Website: macys
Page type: cart
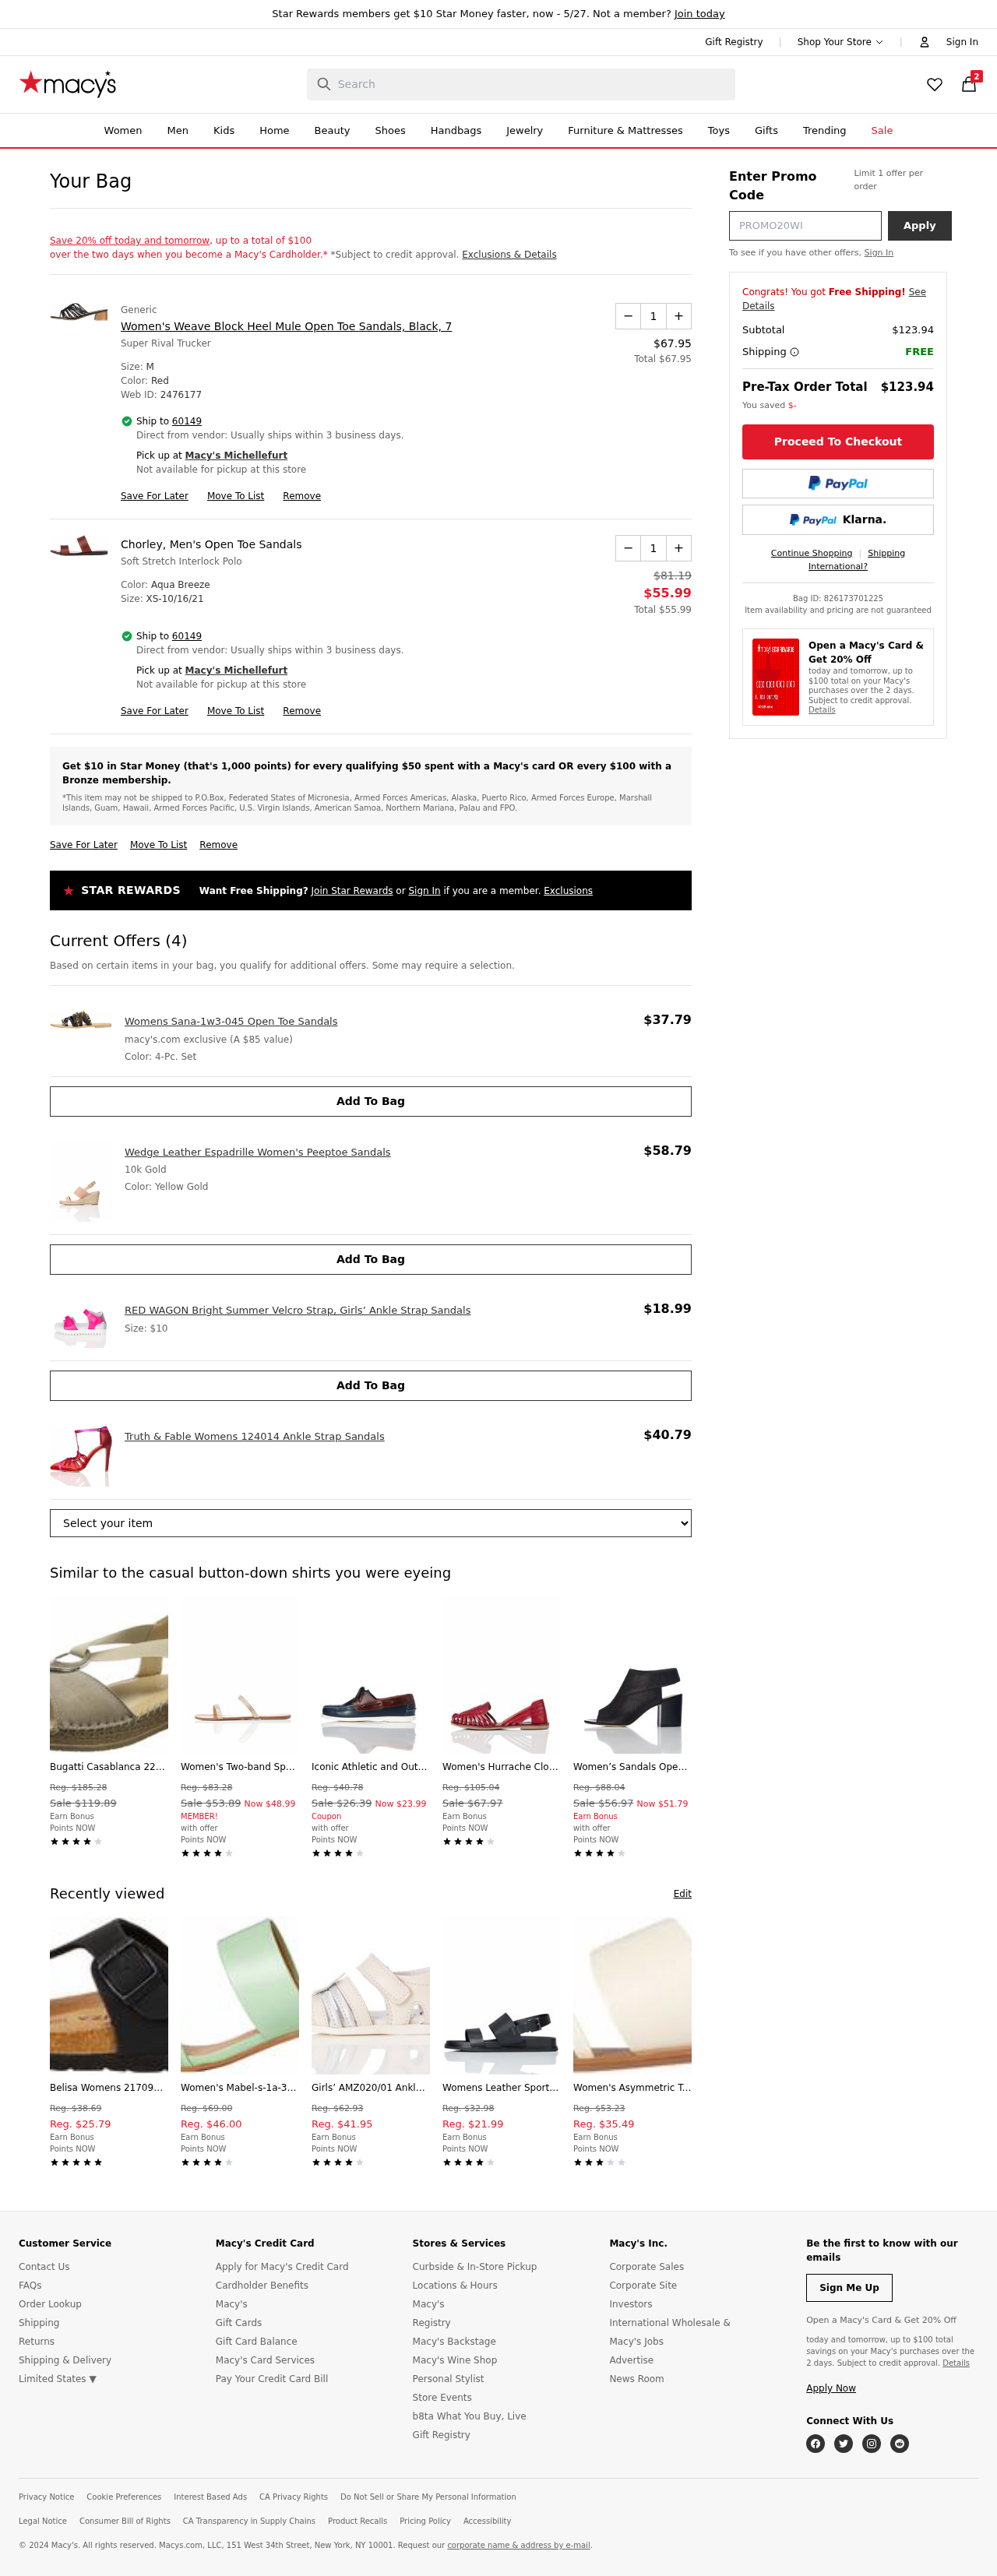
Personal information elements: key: PII_CITY
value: Michellefurt
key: PII_POSTCODE
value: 60149
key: PII_PROMO_CODE
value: DEAL4510
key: PII_POSTCODE_FULL
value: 60149
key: PII_POSTCODE_NUMERIC
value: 60149
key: PII_CITY2
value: Michellefurt
Product elements: key: PRODUCT1_BRAND
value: Generic
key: PRODUCT1_NAME
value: Women's Weave Block Heel Mule Open Toe Sandals, Black, 7
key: PRODUCT1_PRICE
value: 67.95
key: PRODUCT1_QUANTITY
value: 1
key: PRODUCT2_NAME
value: Chorley, Men's Open Toe Sandals
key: PRODUCT2_PRICE
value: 55.99
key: PRODUCT2_QUANTITY
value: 1
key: PRODUCT3_NAME
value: Womens Sana-1w3-045 Open Toe Sandals
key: PRODUCT3_PRICE
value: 37.79
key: PRODUCT4_NAME
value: Wedge Leather Espadrille Women's Peeptoe Sandals
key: PRODUCT4_PRICE
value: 58.79
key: PRODUCT5_NAME
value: RED WAGON Bright Summer Velcro Strap, Girls’ Ankle Strap Sandals
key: PRODUCT5_PRICE
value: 18.99
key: PRODUCT6_NAME
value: Truth & Fable Womens 124014 Ankle Strap Sandals
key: PRODUCT6_PRICE
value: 40.79
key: PRODUCT1_TOTAL
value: Total $67.95
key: PRODUCT2_ORIGINAL_PRICE
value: $81.19
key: PRODUCT2_TOTAL
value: Total $55.99
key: PRODUCT7_NAME
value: Bugatti Casablanca 2217914, Women’s Ankle Strap Sandals
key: PRODUCT7_ORIGINAL_PRICE
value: Reg. $185.28
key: PRODUCT7_SALE_PRICE
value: Sale $119.89
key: PRODUCT8_NAME
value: Women's Two-band Sparkly Open-Toe Flat Sandals Brown Sand), US 9
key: PRODUCT8_ORIGINAL_PRICE
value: Reg. $83.28
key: PRODUCT8_SALE_PRICE
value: Sale $53.89
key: PRODUCT8_PRICE
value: Now $48.99
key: PRODUCT9_NAME
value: Iconic Athletic and Outdoor Sandals
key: PRODUCT9_ORIGINAL_PRICE
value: Reg. $40.78
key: PRODUCT9_SALE_PRICE
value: Sale $26.39
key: PRODUCT9_PRICE
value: Now $23.99
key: PRODUCT10_NAME
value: Women's Hurrache Closed Toe Sandals
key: PRODUCT10_ORIGINAL_PRICE
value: Reg. $105.04
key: PRODUCT10_SALE_PRICE
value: Sale $67.97
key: PRODUCT11_NAME
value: Women’s Sandals Open-Toe Block Heel Black (Black) 6 UK (39 EU)
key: PRODUCT11_ORIGINAL_PRICE
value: Reg. $88.04
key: PRODUCT11_SALE_PRICE
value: Sale $56.97
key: PRODUCT11_PRICE
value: Now $51.79
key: PRODUCT12_NAME
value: Belisa Womens 2170900 T-Bar Sandals
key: PRODUCT12_ORIGINAL_PRICE
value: Reg. $38.69
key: PRODUCT12_PRICE
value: Reg. $25.79
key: PRODUCT13_NAME
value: Women's Mabel-s-1a-3 Open Toe Sandals
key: PRODUCT13_ORIGINAL_PRICE
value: Reg. $69.00
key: PRODUCT13_PRICE
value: Reg. $46.00
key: PRODUCT14_NAME
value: Girls’ AMZ020/01 Ankle Strap Sandals, White (White), 4 Child UK (EU 20.5)
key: PRODUCT14_ORIGINAL_PRICE
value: Reg. $62.93
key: PRODUCT14_PRICE
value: Reg. $41.95
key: PRODUCT15_NAME
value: Womens Leather Sports Open Toe Sandals
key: PRODUCT15_ORIGINAL_PRICE
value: Reg. $32.98
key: PRODUCT15_PRICE
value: Reg. $21.99
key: PRODUCT16_NAME
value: Women's Asymmetric Toe-Thong Flat Sandals White), US 5
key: PRODUCT16_ORIGINAL_PRICE
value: Reg. $53.23
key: PRODUCT16_PRICE
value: Reg. $35.49
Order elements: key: ORDER_NUM_ITEMS
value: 2
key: ORDER_SUBTOTAL
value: $123.94
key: ORDER_SUBTOTAL2
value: $123.94
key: ORDER_ID
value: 826173701225
Search elements: key: HEADER_SEARCH
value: Search